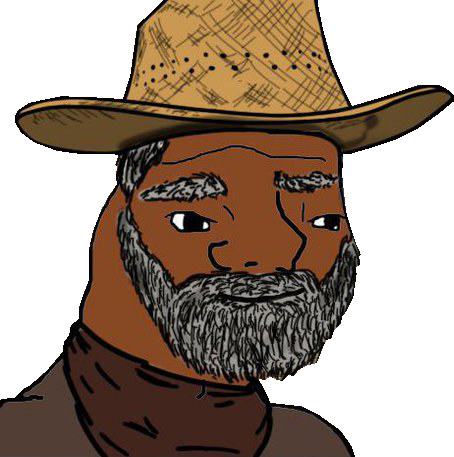
Label: 5_Boomer